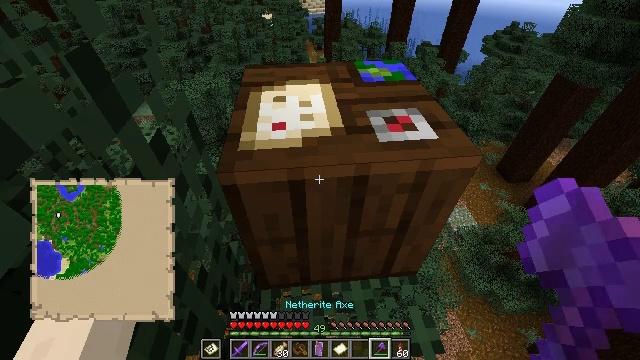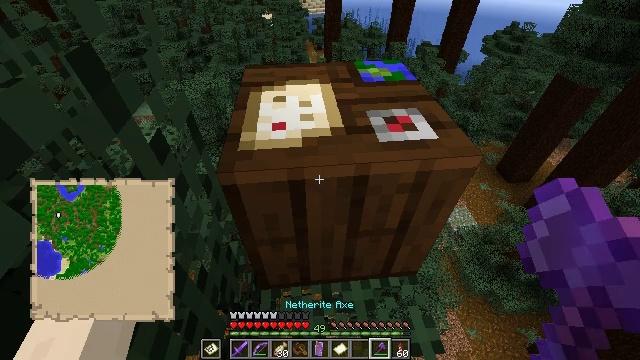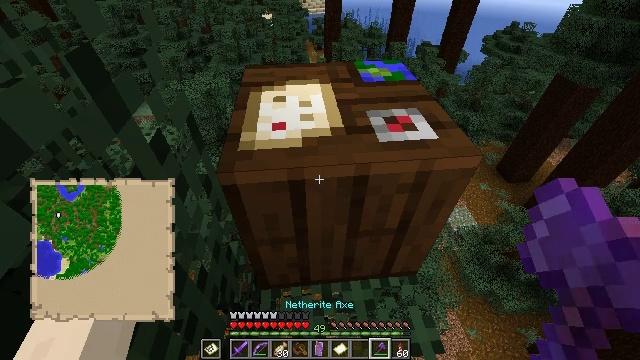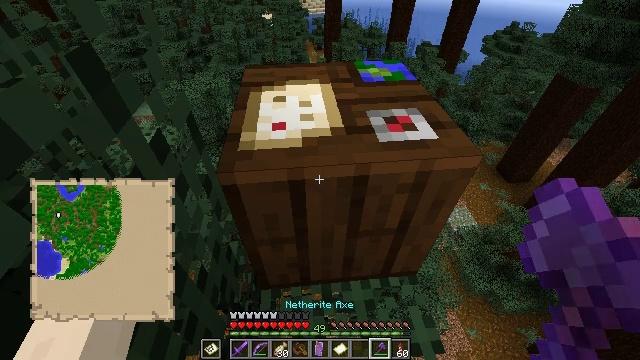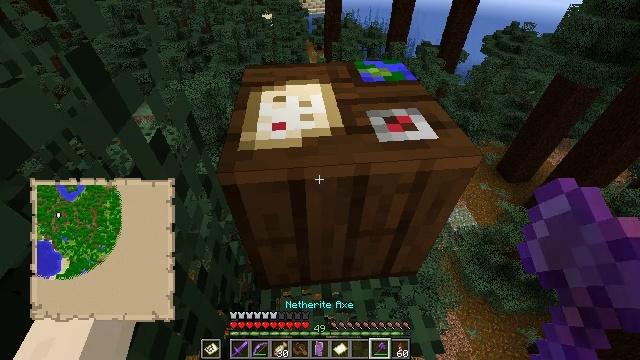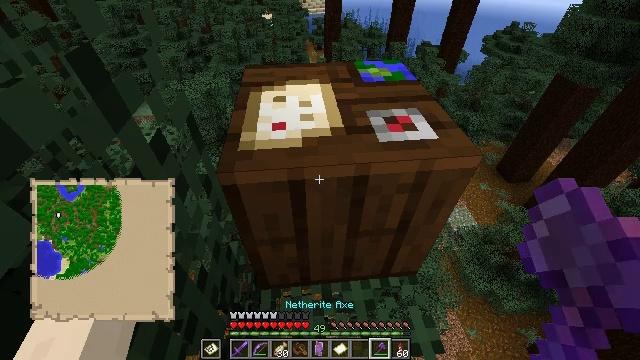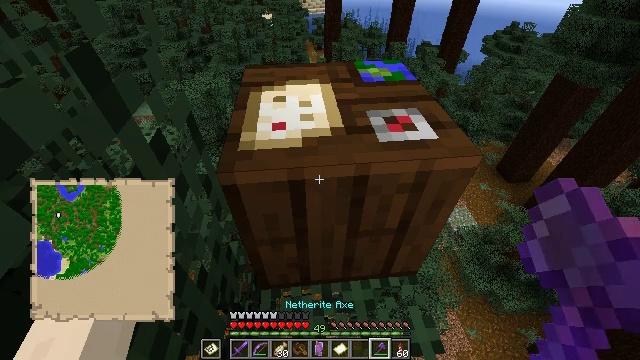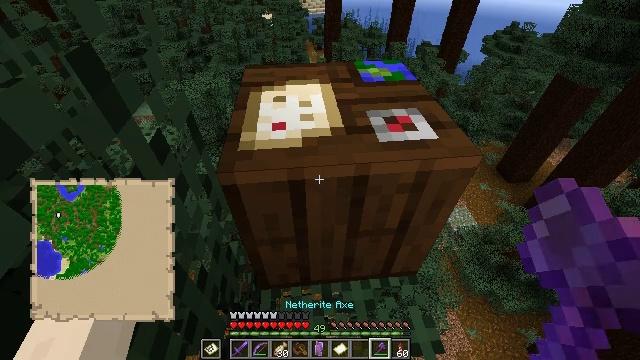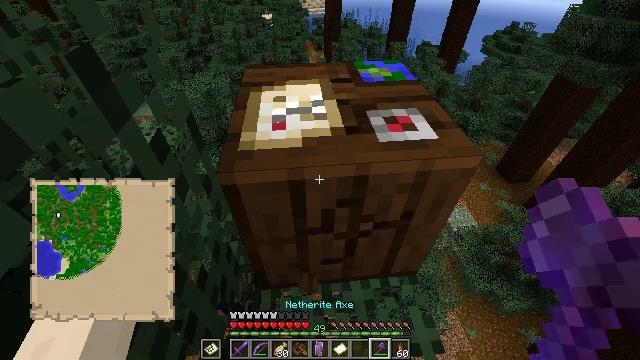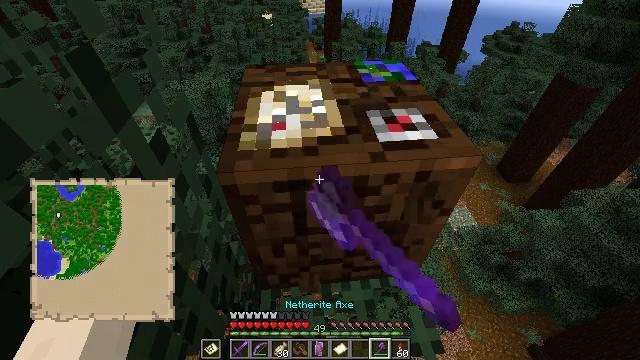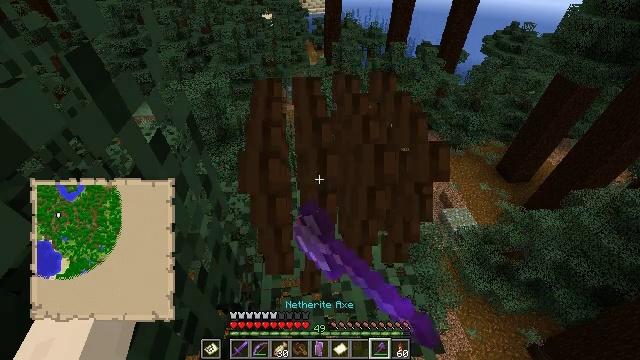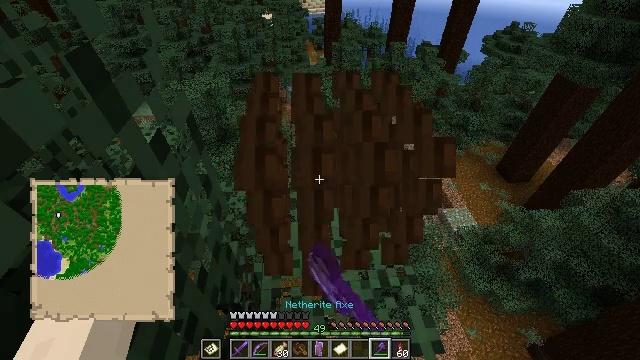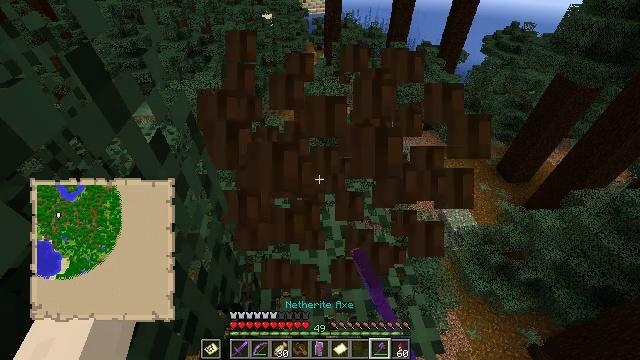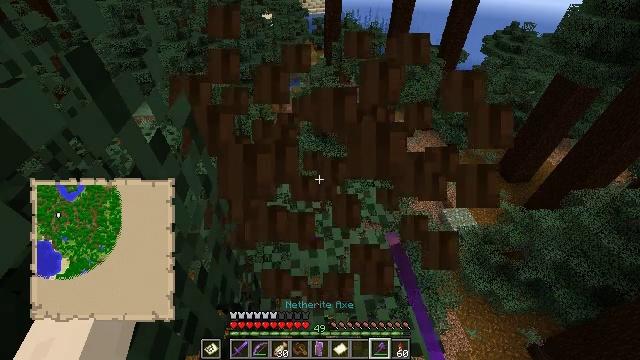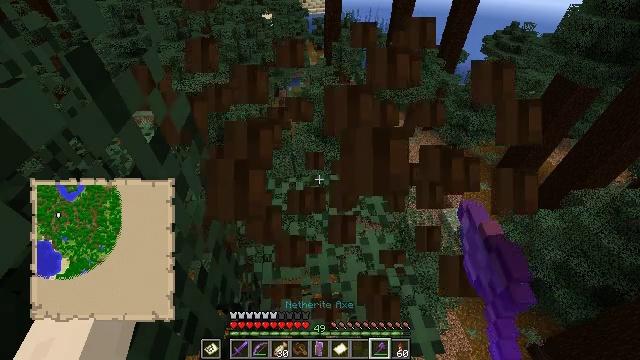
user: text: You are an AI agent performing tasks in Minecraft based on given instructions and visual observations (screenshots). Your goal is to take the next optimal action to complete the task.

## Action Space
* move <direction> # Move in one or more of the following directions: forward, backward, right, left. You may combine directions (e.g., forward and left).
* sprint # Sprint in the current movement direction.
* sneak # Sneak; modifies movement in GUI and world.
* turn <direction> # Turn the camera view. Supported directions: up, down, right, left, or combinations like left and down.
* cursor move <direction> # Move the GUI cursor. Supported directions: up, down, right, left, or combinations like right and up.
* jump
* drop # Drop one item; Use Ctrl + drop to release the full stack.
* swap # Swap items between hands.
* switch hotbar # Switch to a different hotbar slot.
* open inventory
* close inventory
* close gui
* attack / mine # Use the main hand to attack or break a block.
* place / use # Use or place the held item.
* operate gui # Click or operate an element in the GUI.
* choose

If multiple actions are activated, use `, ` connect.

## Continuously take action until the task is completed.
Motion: motion action
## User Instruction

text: Left click on the cartography table to mine it.
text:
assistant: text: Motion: no_op
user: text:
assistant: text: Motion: no_op
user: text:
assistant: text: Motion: no_op
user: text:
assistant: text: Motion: no_op
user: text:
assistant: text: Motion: no_op
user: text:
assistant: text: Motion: no_op
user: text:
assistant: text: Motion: no_op
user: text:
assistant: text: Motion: attack / mine
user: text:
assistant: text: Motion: attack / mine
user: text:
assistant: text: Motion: attack / mine
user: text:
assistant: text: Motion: no_op
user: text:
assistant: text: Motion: no_op
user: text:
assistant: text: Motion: no_op
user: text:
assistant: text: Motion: no_op
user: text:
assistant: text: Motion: no_op